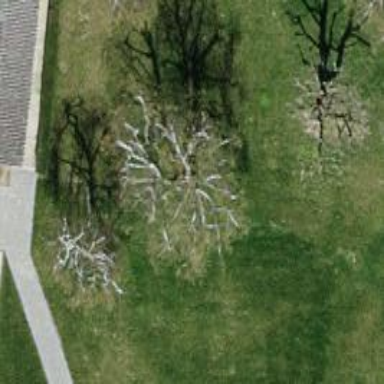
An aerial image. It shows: Mixed leaf-type tree in natural setting.